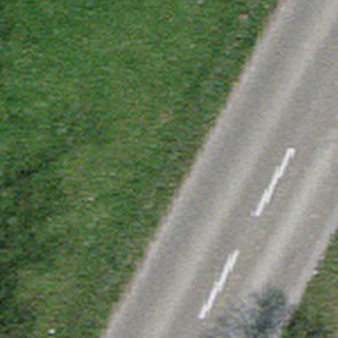
Label: other